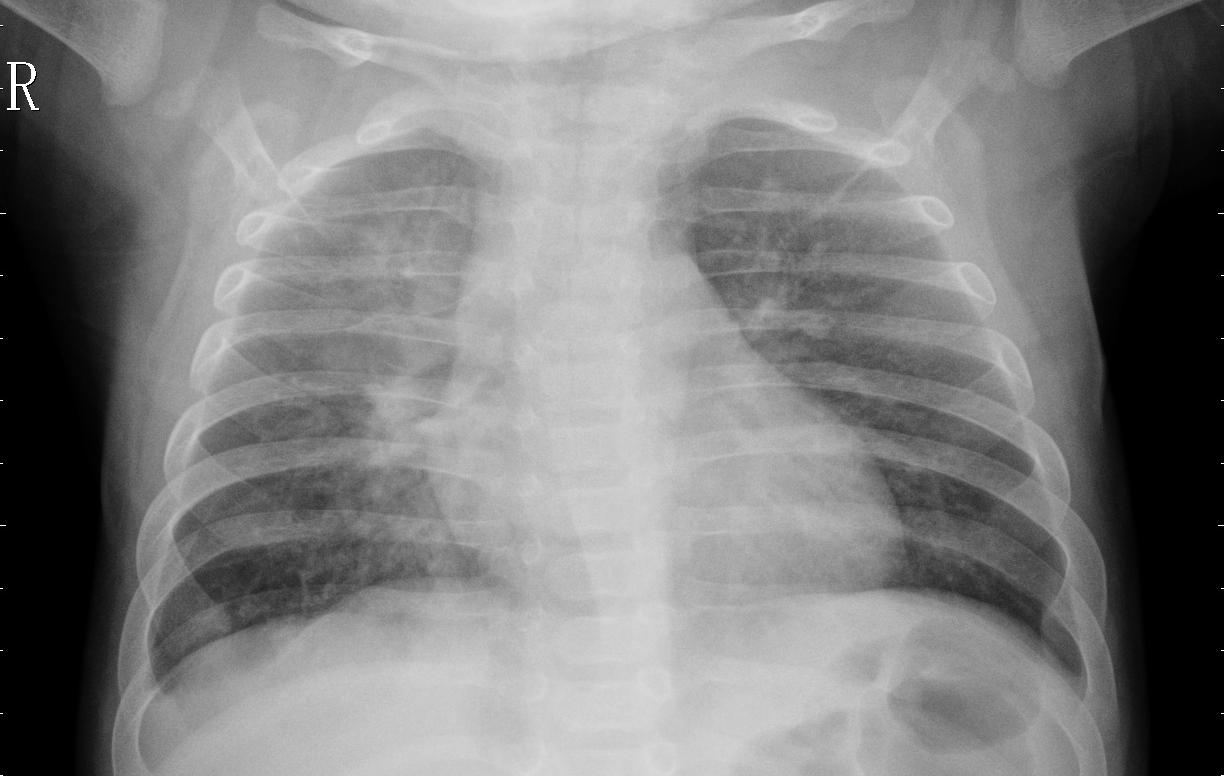
Diagnosis: PNEUMONIA